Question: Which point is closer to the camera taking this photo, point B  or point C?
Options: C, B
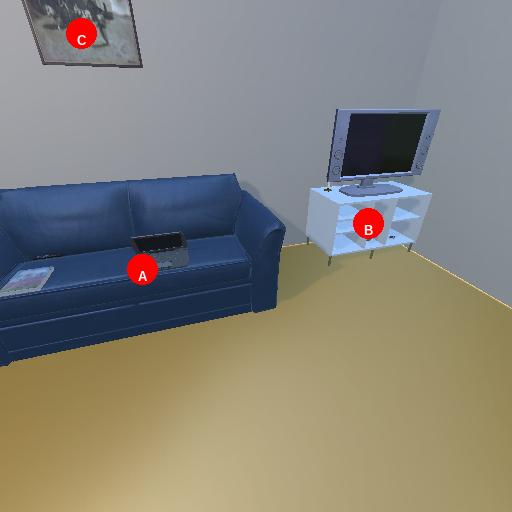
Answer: C